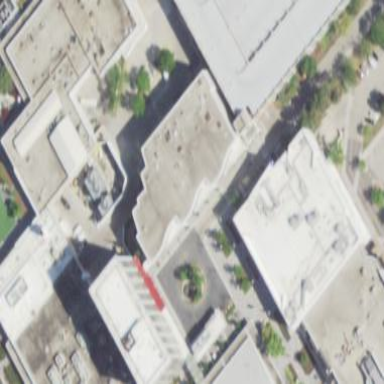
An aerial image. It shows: Cinema building.